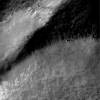
Label: not_dusty